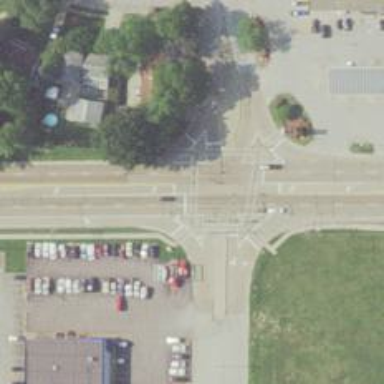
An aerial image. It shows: Crossing on the road with line markings.